Question: What is the reading of this measurement?
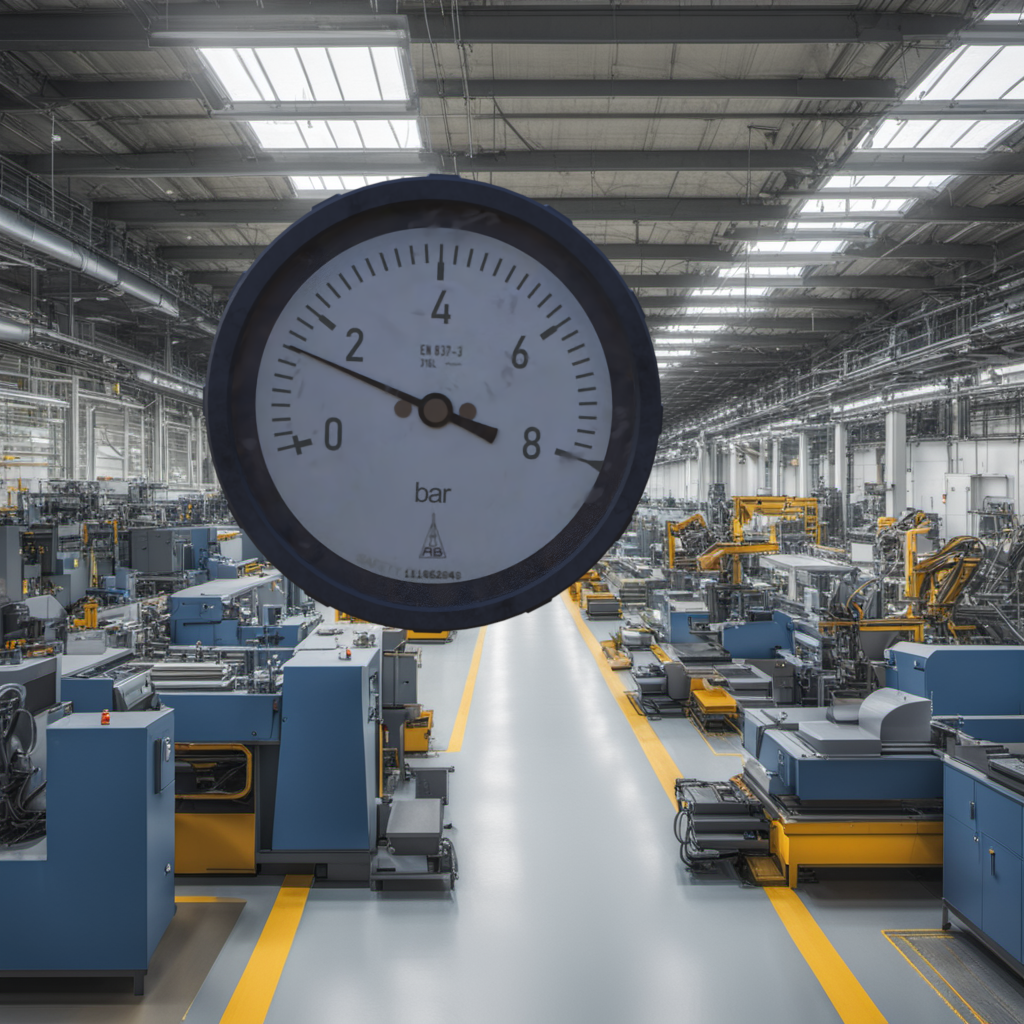
Answer: The result is 1.47
Question: What is the reading range of the measurement in the image?
Answer: The range is from 0 to 8
Question: What is the minimum and maximum value of the measurement shown in the image?
Answer: The minimum value is 0 and the maximum value is 8